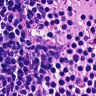
Metastatic tissue present: no